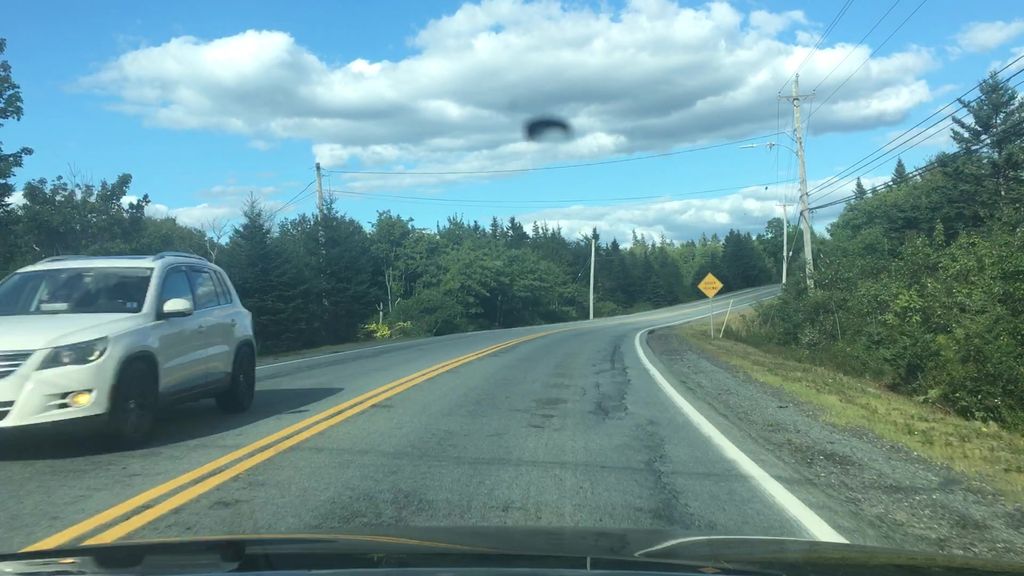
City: halifax